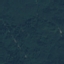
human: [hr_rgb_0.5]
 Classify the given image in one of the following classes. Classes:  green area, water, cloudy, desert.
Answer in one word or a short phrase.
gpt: green area